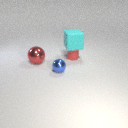
small blue metal sphere in front of small red rubber cylinder